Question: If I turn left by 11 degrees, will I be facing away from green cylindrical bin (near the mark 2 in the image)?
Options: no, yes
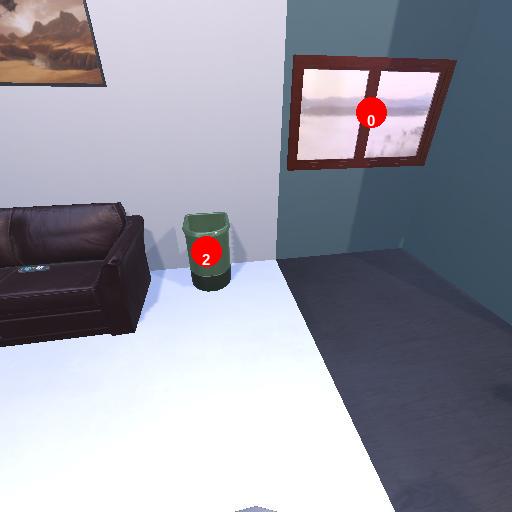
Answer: no